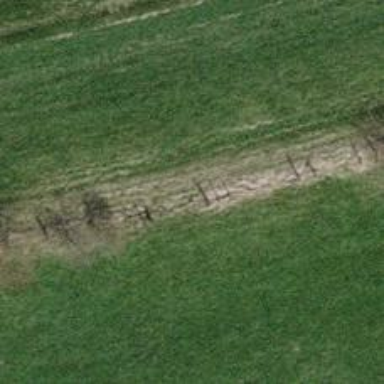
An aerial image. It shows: Track with very rough surface.